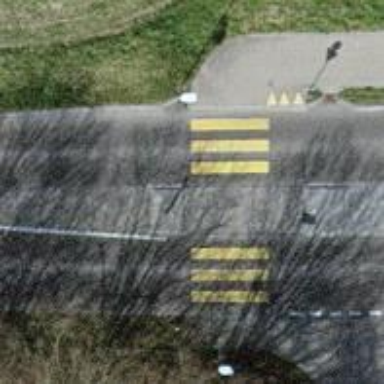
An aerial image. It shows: Uncontrolled zebra crossing on the road.